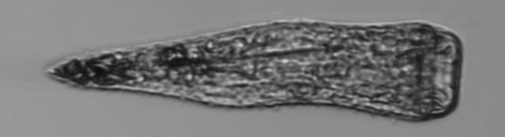
Label: Strombidium_conicum